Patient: sex F, age 68
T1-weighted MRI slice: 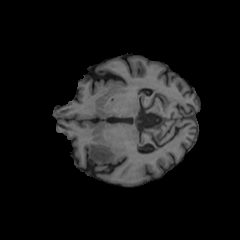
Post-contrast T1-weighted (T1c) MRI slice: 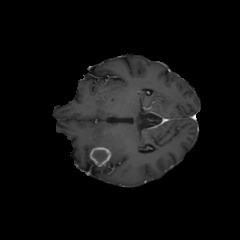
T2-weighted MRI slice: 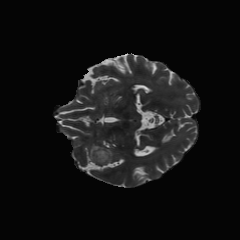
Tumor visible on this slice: yes
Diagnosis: Glioblastoma, IDH-wildtype
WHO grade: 4